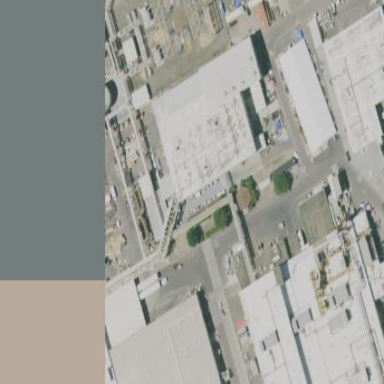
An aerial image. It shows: Industrial building.